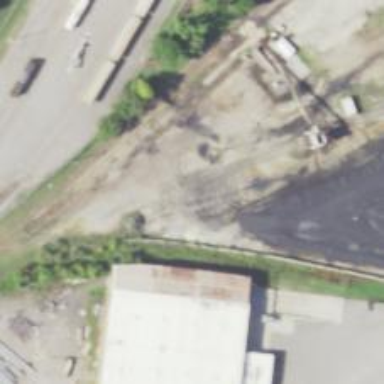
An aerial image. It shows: Abandoned railway spur.